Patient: sex F, age 33
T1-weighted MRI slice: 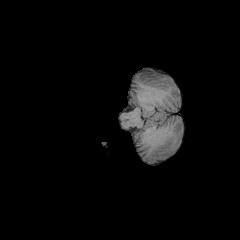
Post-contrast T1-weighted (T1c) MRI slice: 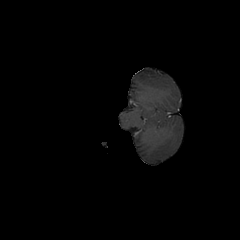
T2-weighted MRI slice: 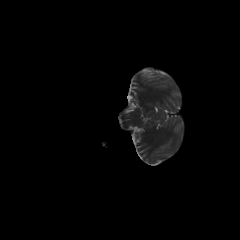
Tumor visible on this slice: no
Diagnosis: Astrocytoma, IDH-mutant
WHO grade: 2